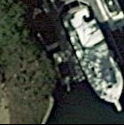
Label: Civil_yacht